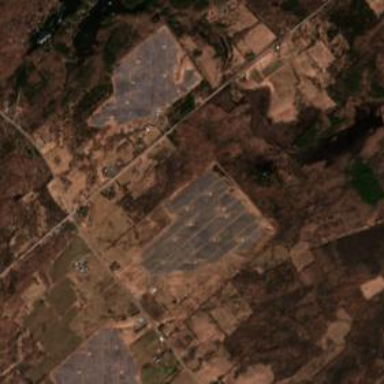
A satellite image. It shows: Solar power plant.